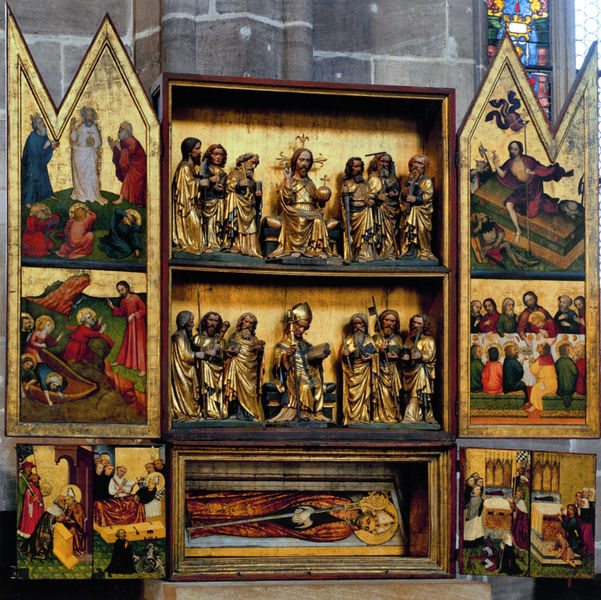
Titel: Deokarusaltar
Künstler: unbekannt
Standort: Nürnberg.
Institution: St. Lorenz
Schlagwörter: flügel, gemälde, gott, umhang, dreieck, menschen, sitzen, bunt, fenster, holz, rot, malerei, gericht, regal, bibel, geschichte, tod, tot, toter, kirche, figur, gold, mantel, drei, spitzen, gotik, engel, relief, bilder, stab, mauer, figuren, seenot, bischof, tafel, spitz, plastik, foto, kreuz, beten, gebet, altar, hochaltar, schnitzerei, kasten, abendessen, skulpturen, sarg, statuen, nimbus, gotisch, christus, grab, jesus, jüngstes gericht, mittelalter, andacht, wächter, heiliger, heilige, abendmahl, holt, jünger, heilig, anbetung, christen, petrus, szenen, schrein, sakral, goldgrund, ikone, auferstehung, vergoldung, geschnitzt, altarbild, bitten, himmelfahrt, tryptichon, weltkugel, dreifaltigkeit, predella, retabel, schnitzaltar, grablege, ikonen, christ, heiligenscheine, flügelaltar, triptychon, apostel, bischofsstab, triptichon, passion, abendmal, blattgold, kleriker, simultandarstellung, tritychon, klappaltar, mittelschrein, seitenaltar, schnitzfiguren, altarflügel, tafelbilder, polyptychon, aufestehung, fischzug, heilige sippe, heiligenlegende, tabor, tosd, verklährung, verklärung, zangenloch, zangenlöcher, heiligen, paulus, liegefigur, nazareth, heilsgeschichte, tritichon, +apostel